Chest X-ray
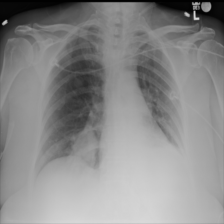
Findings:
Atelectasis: negative
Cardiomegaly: negative
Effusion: negative
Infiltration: negative
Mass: negative
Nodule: positive
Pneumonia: negative
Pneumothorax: negative
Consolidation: negative
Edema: negative
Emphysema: negative
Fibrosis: negative
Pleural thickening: negative
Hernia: negative